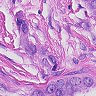
Metastatic tissue present: yes